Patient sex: F
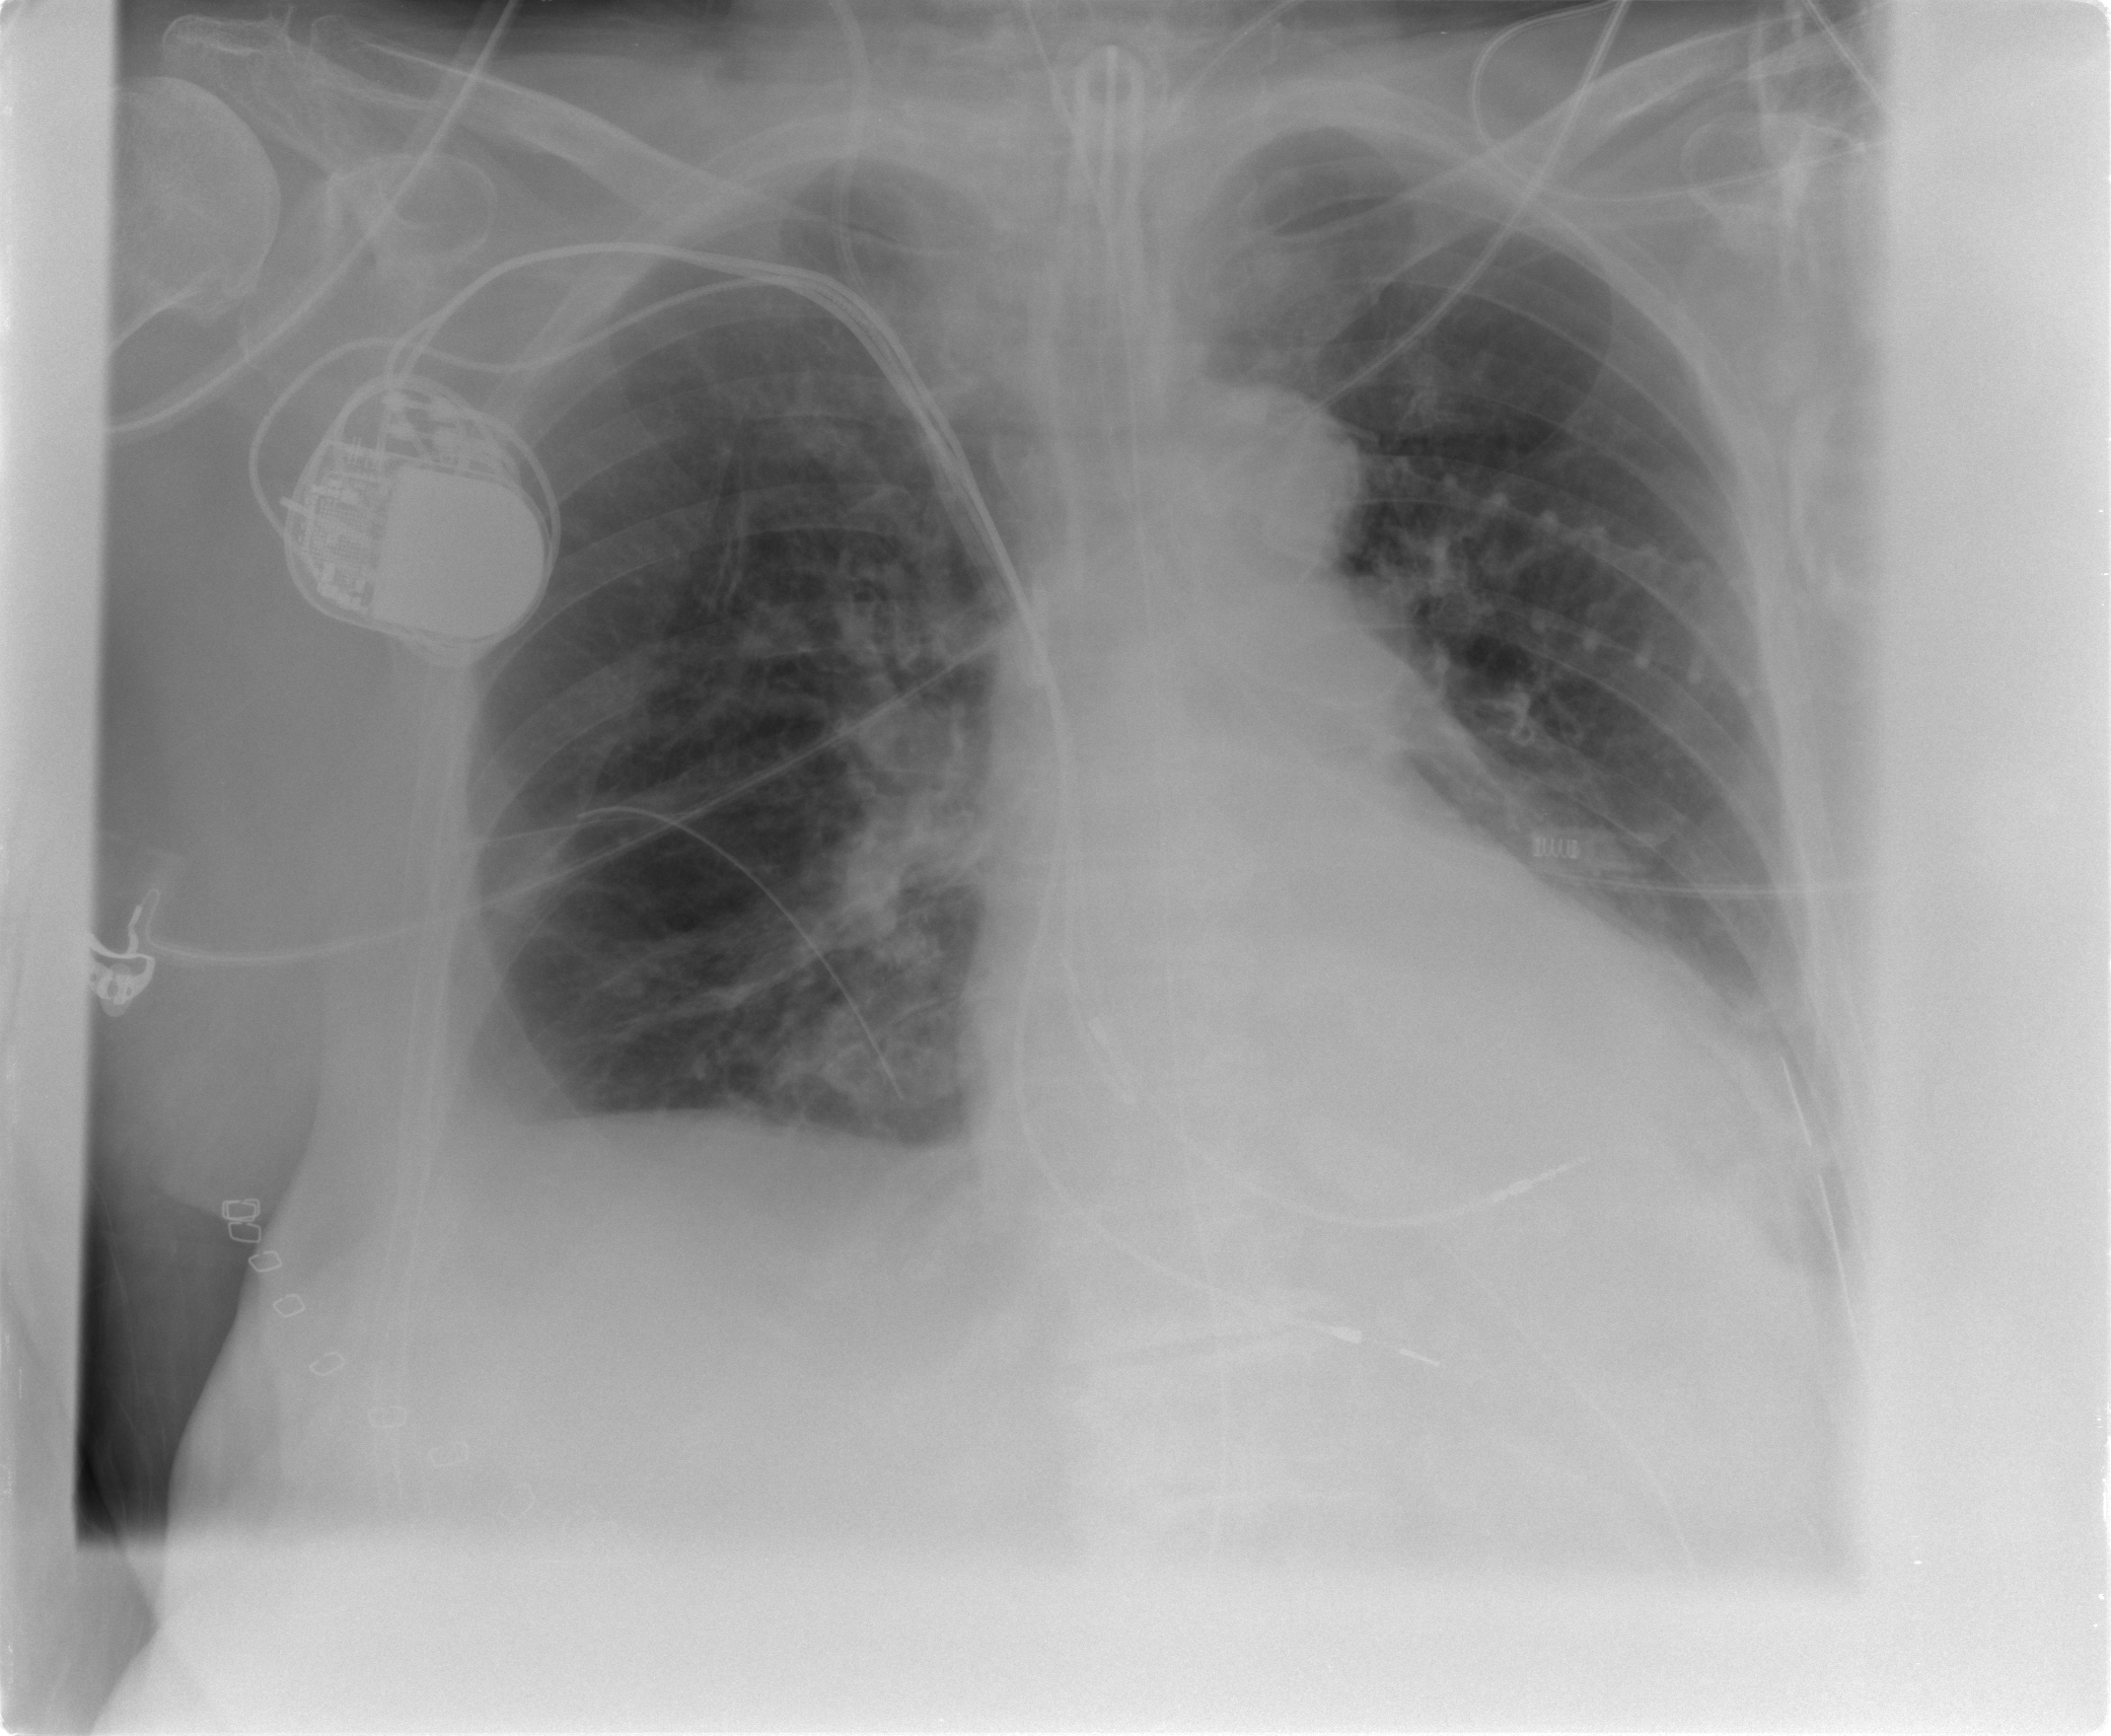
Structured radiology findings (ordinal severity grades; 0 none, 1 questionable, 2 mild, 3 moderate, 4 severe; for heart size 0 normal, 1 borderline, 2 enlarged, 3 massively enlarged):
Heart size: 2
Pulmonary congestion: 2
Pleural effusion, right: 2
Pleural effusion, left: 2
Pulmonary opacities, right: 2
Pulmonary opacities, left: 0
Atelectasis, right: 2
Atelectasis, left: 2